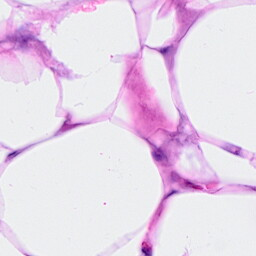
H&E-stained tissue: Breast